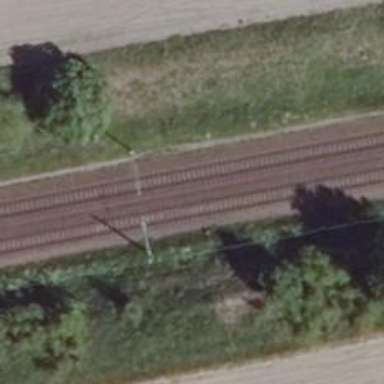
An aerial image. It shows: Railway signal.